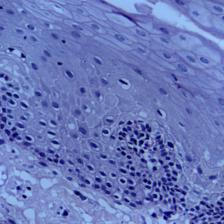
Diagnosis: OSCC